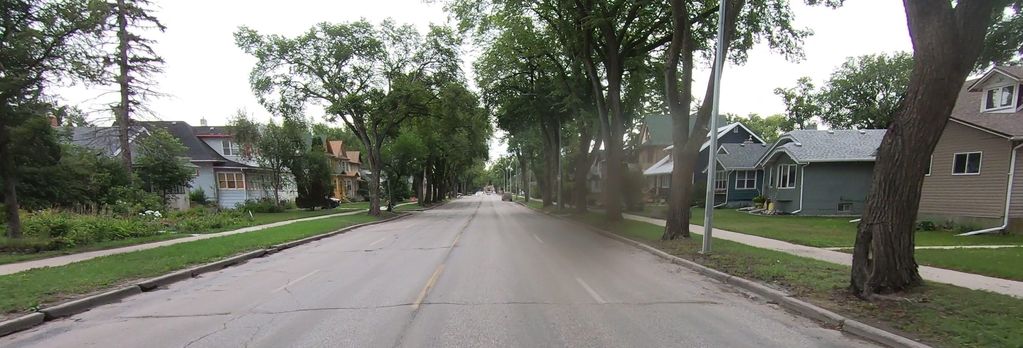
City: winnipeg